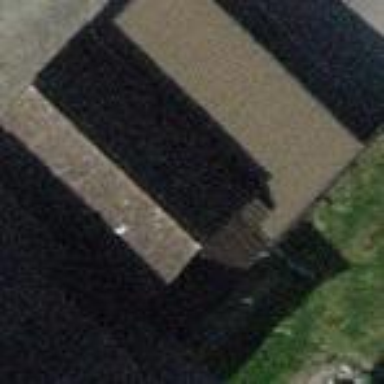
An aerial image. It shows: Group of garages.